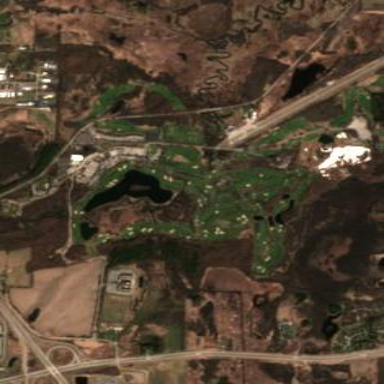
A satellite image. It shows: Golf course surrounded by greenery.